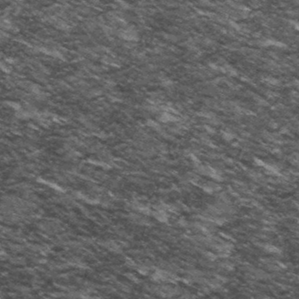
Label: frost